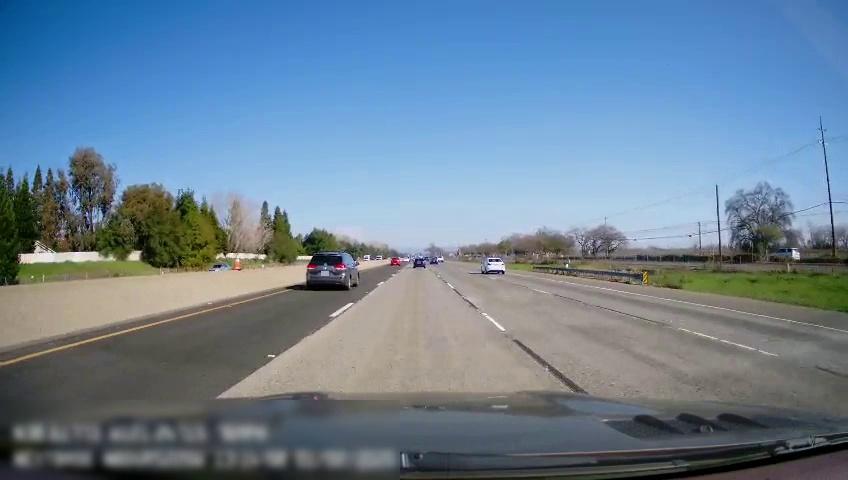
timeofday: Day
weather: Sunny
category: Drivable Space
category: Vehicles | SUV
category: Vehicles | Car
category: Vehicles | Car
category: Vehicles | SUV
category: Vehicles | Car
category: Lanes | Current Lane
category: Lanes | Current Lane
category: Lanes | Current Lane
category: Lanes | Alternate Lane
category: Lanes | Alternate Lane